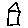
Label: house